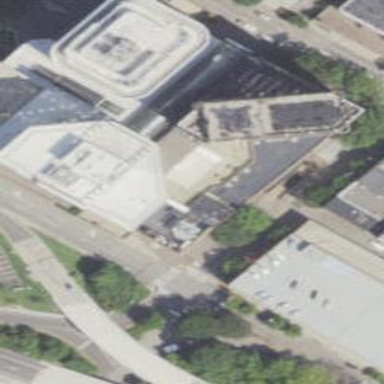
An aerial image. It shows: Part of building is shown in the image.